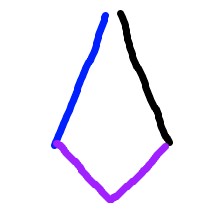
Shape: kite